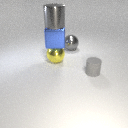
large blue metal cube below large gray metal cylinder